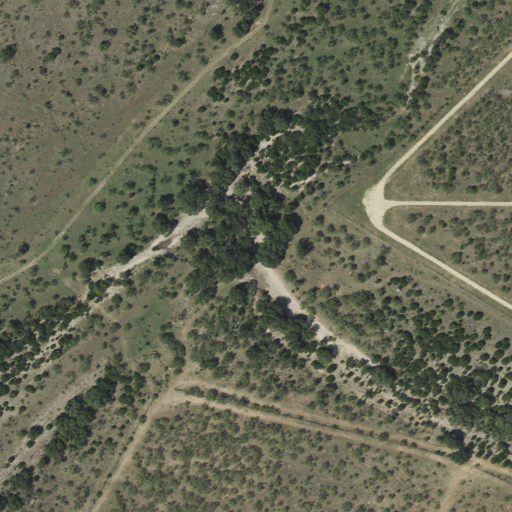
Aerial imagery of valley in Texas named Colston Draw containing only shrub